Question: My firestore databse is saved in a follwing way:
*Collection is "test"
*Document "google auto generated id"
*Data: 2 arrays, <URL> is month_name = [Jan, Feb, Mar, Apr, May]
[2] is ac_output = [20, 15, 5, 14, 3]
I was able to retrieve data from the database, but none of the rectangles displayed on the browser. Then, I tried to show one rectangle at a time, but still no success. I am not even getting any error on the console, so I dont know where the problem is in my code. I really need help with this. Thanks
'''
//Javascript Code:
//select the svg container
const svg = d3.select('.canvas')
.append('svg')
.attr('width', 600)
.attr('height', 600);
//get data from the firestore
db.collection('test').get().then(res => {
var data = [];
res.docs.forEach(doc => {
data.push(doc.data());
});
//append data to the rects in the DOM
const rects = svg.selectAll('rect')
.data(data);
//set the attributes for rects in DOM
rects.attr('width', 50)
.attr('height', function(...d) {
return d[0].ac_output})
.attr('fill', 'orange')
.attr('x', (d, i) => i*70)
//append the enter selection to the DOM
rects.enter()
.append('rect')
.attr('width',50)
.attr("height", function(...d) {
return(d[0].ac_output})
.attr('fill', 'orange')
})
'''
The expected result is supposed to be a bunch of rectangles on the browser for now, which will eventually be turned into a bar graph.
if I do console.log(data), this image is the output:

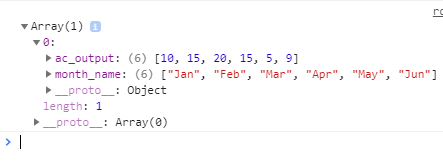
Answer: Given your data structure, which is effectively this...
'''
const data = [{
ac_output: [10, 15, 20, 15, 5, 9],
month_name: ["Jan", "Feb", "Mar", "Apr", "May", "Jun"]
}];
'''
...the problem is that you're passing an array with just element to the 'data()' method. It seems to me that you want to pass the values in 'ac_outcome'. In that case, your data binding should be:
'''
const rects = svg.selectAll('rect')
.data(data[0].ac_output);
'''
Besides that, you have two additional problems:
1. Your enter and update selection are wrong. If the only value you plant to change in the subsequent calls is the rect's height, that's the only attribute you should keep in the update selection. Move everything else to the enter selection.
2. You're using the rest parameter incorrectly here. Firstly because the data binding, which we already covered. Second, because this... .attr("height", function(...d) {
})
...will pass as the parameters an array with: a. the datum; b. the index; c. the current group; Therefore, for using the datum, you should do: .attr("height", function(...d) {
//use d[0] here
})
But this is useless, because you can simply do: .attr("height", function(d) {
//use d here
})
Here is your code with those changes:
'''
const svg = d3.select("svg");
const data = [{
ac_output: [10, 15, 20, 15, 5, 9],
month_name: ["Jan", "Feb", "Mar", "Apr", "May", "Jun"]
}];
const rects = svg.selectAll('rect')
.data(data[0].ac_output);
rects.attr('height', function(d) {
return d;
});
rects.enter()
.append('rect')
.attr('width', 50)
.attr('x', (d, i) => i * 60)
.attr("height", function(d) {
return d
})
.attr('fill', 'orange')
'''
'''
<script src="https://cdnjs.cloudflare.com/ajax/libs/d3/5.7.0/d3.min.js"></script>
<svg></svg>
'''